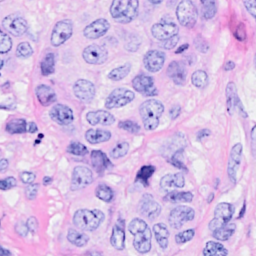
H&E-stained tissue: Breast